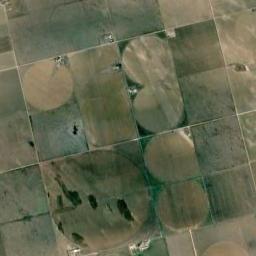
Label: circular_farmland